Field crop: maize
Growth stage: 2
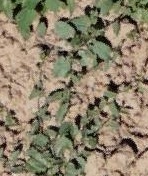
Species: convolvulus